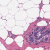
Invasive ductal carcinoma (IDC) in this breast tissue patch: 0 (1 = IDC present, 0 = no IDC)